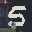
Label: 5